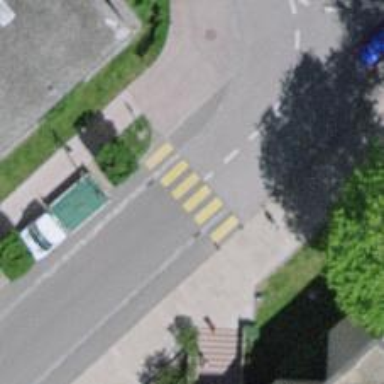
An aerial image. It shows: Uncontrolled zebra crossing on the road.